Aerial crown-view tile of a tropical tree (Barro Colorado Island, Panama), acquired 20240918:
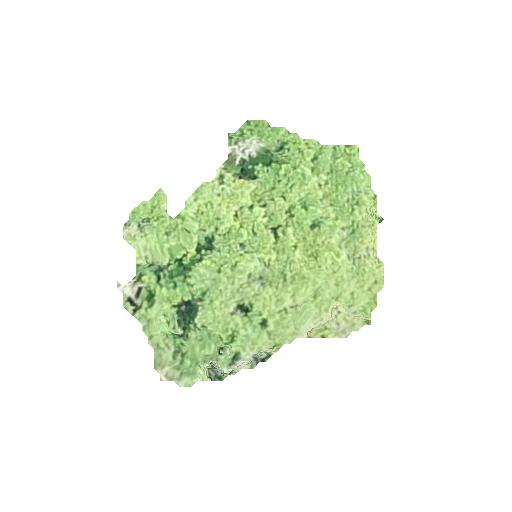
Species: Terminalia amazonia
GBIF accepted scientific name: Terminalia amazonica
Crown area: 74.135 m²